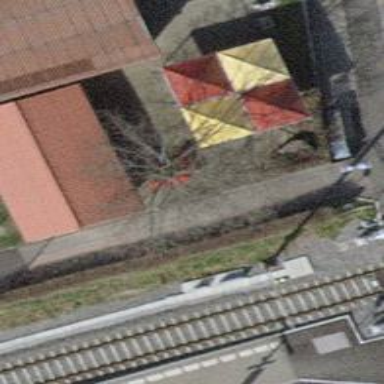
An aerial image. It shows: Red bench.